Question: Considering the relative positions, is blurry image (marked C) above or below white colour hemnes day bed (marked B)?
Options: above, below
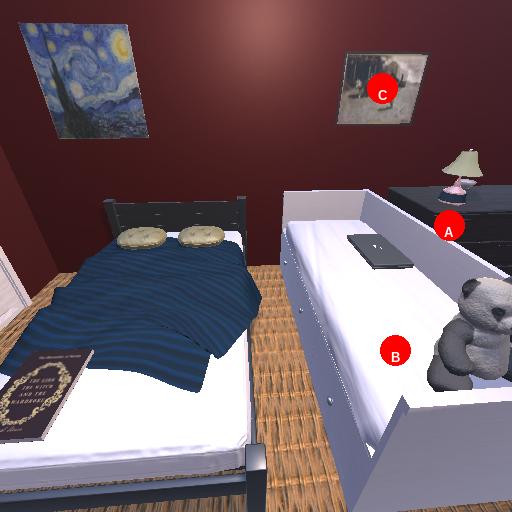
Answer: above